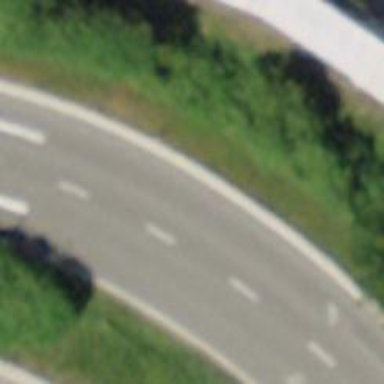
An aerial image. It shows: Asphalt motorway link.